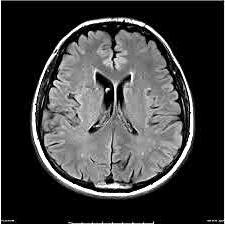
Label: notumor